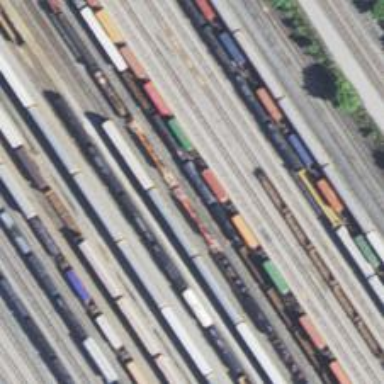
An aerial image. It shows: Railway yard used for servicing trains.